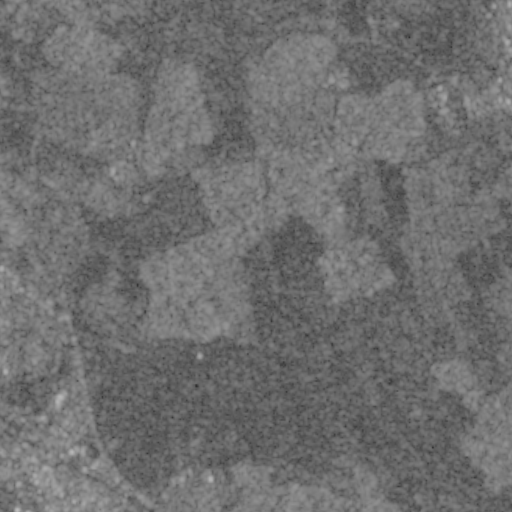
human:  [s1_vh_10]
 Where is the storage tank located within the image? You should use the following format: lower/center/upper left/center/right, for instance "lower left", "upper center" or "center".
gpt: The storage tank is located in the upper right of the image.
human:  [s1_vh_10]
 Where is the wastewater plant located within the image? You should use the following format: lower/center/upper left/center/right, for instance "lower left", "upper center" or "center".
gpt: The wastewater plant is located in the lower left of the image.
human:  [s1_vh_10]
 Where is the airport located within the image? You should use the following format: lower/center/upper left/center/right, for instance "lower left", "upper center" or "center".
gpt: There is no airport in the image.

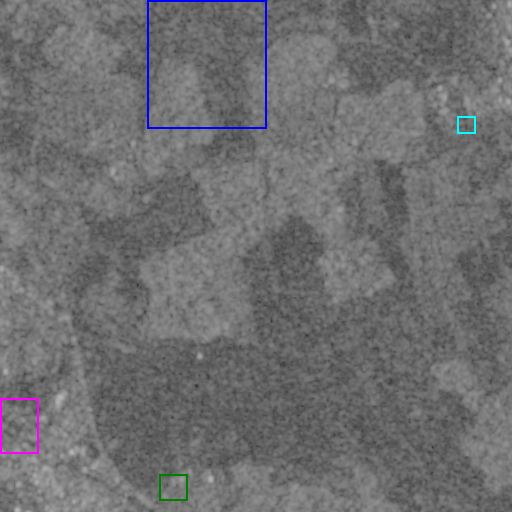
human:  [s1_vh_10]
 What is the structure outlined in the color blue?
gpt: The structure outlined in blue is a crop field.
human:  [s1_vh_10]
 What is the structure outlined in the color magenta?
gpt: The structure outlined in magenta is a park.
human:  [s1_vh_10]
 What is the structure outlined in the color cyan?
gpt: The structure outlined in cyan is a parking lot.
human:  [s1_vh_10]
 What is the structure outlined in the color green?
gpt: The structure outlined in green is a wastewater plant.
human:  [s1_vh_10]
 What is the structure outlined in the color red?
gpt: There is no red outline.